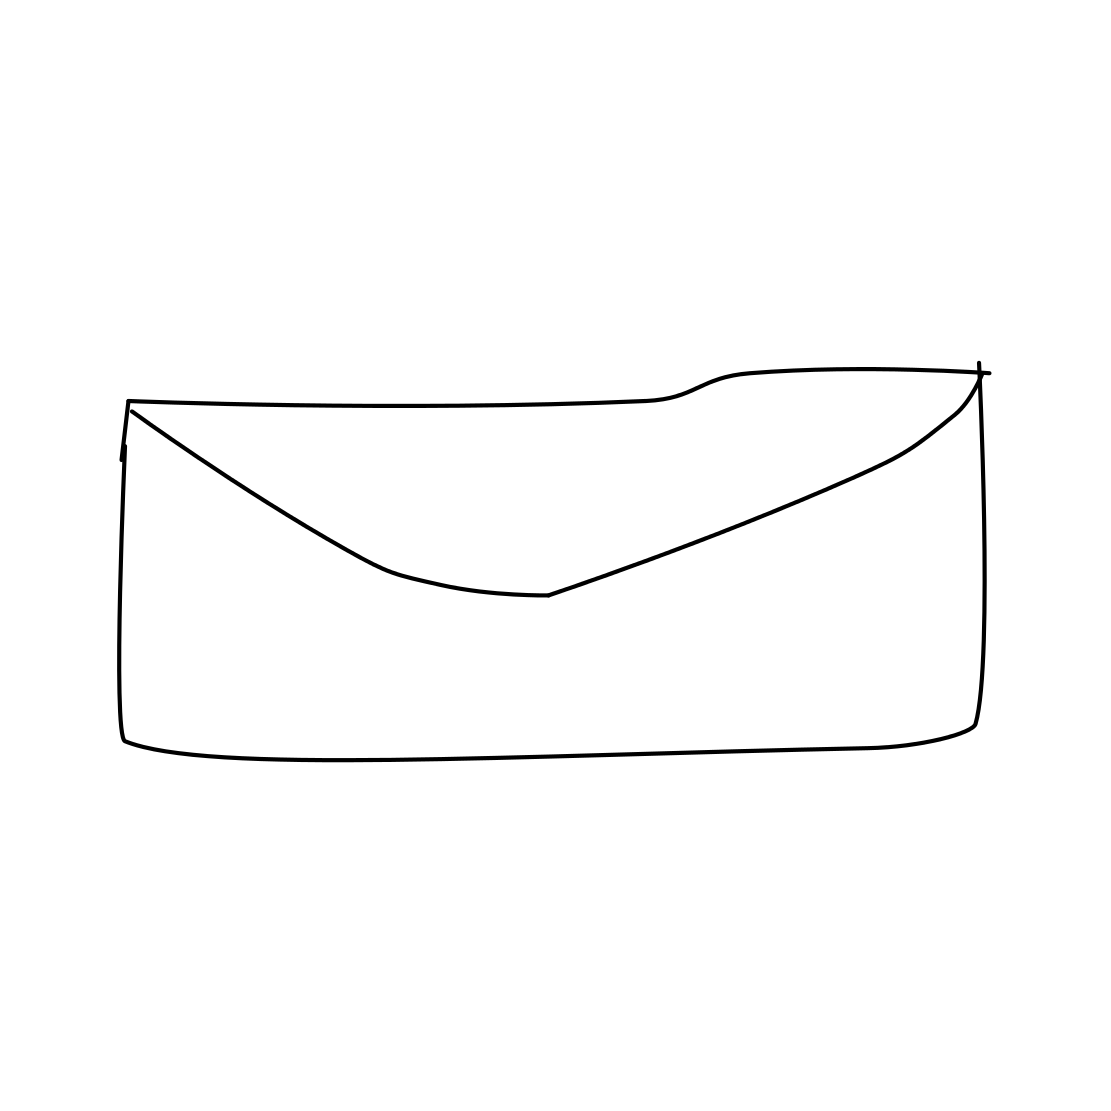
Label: envelope